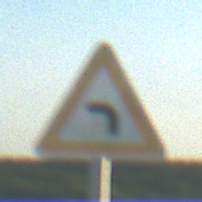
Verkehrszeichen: KurveLinks
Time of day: SunriseSunset
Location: Outdoor (Beach)
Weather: Clear
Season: NotSpecified
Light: Natural